Question: I'm trying to query a specific object from a document's field
I have stored it as an object but I'm unable to get it as an object

'''
var ref = db.collection("users/${myauth.currentUser?.uid}/courses").document(docs[position].id)
ref.get().addOnSuccessListener { documentSnapshot ->
val mday = documentSnapshot.toObject(mday::class.java)
Log.w("",mday.dayname)
}
'''
'mday' is the object I'm trying to get
'mon' for example is an 'mday' object
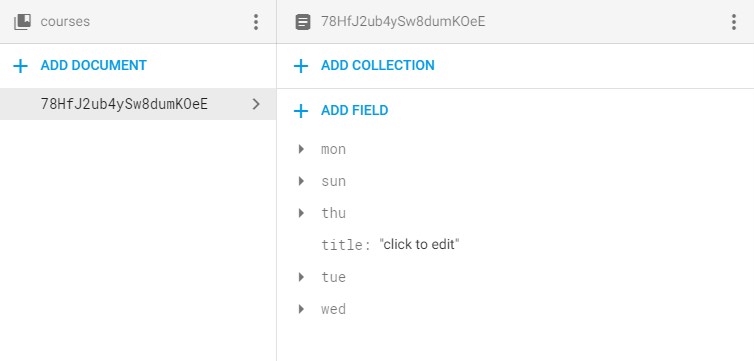
Answer: '''
get($dayname.time_array")
'''
fixed it